Question: I'm writing a function to compute a <URL> of a 'Vec<Vec<isize>>' in Rust, without the use of any external crates. I'm trying to learn to do this as idiomatically as possible, but I'm running into some roadblocks with error handling.
Basically all I'm trying to do is this, which is mentioned on the Wikipedia page:
> The summed-area table can be computed efficiently in a single pass
over the image, as the value in the summed-area table at (x, y) is
just:where 'i' provides values from the grid, and 'I' from the previously
computed values of the table. Obviously, if x or y is 0, then some of
these won't exist, in which case they are replaced with '0'.
However, of note is the fact that if 'I(x, y - 1)' does not exist even if 'y - 1' exists, then the grid we're working with is in fact non-rectangular, and we want to return an 'NonRectError' in that case.
With all that background, here's the code: I need to protect against overflow errors from the subtractions, and return the 'NonRectError' in the special case:
'''
fn compute_summed_area_table(grid: &Vec<Vec<isize>>) -> Result<Vec<Vec<isize>>, NonRectError> {
let mut summed_area_table =
vec![Vec::with_capacity(grid[0].len()); grid.len()];
for (yi, row) in grid.iter().enumerate() {
for (xi, &value) in row.iter().enumerate() {
let (prev_row, prev_column_idx) = (
yi.checked_sub(1).and_then(|i| summed_area_table.get(i)),
xi.checked_sub(1)
);
let summed_values =
value +
// I(x, y - 1)
match prev_row {
None => &0,
Some(prev_row_vec) => match prev_row_vec.get(xi) {
Some(v) => v,
None => return Err(NonRectError { xi, yi })
}
} +
// I(x - 1, y)
(prev_column_idx
.and_then(|i| summed_area_table[yi].get(i))
.unwrap_or(&0)) -
// I(x - 1, y - 1)
(prev_row
.map_or(&0, |r| {
prev_column_idx
.and_then(|i| r.get(i))
.unwrap_or(&0)
}));
summed_area_table[yi].push(summed_values);
}
}
Ok(summed_area_table)
}
// Omitted the definition of NonRectError here, but it is defined.
'''
This code is clearly the definition of sin itself, but I'm not sure which angle to approach simplifying this from - there are so many gosh darn edge cases!
Are there any built-in methods that'll allow me to escape this nested error-checking stuff? Can I return the 'NonRectError' in some easier way than this?
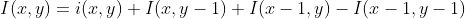
Answer: Here are some things you can try:
1. Use an array, not nested Vecs. With an array, you can guarantee that all the rows have the same width, and NonRectError can't happen. (But maybe you have good reasons to use nested Vecs, so the rest of my examples use nested Vecs.)
2. The block where you calculate summed_value is pretty long. I'd break it up like this: // I(x, y - 1)
let north = ...;
// I(x - 1, y)
let west = ...;
// I(x - 1, y - 1)
let northwest = ...;
let summed_values = value + north + west - northwest;
3. Instead of checked subtraction, it's easier to check if xi and yi are nonzero. Also, .ok_or() is a good way to convert None to an error. let northwest = match (xi, yi) {
(0, _) => 0,
(_, 0) => 0,
(_, _) => {
// We know xi and yi are nonzero, so we can subtract without checks
summed_area_table.get(yi - 1)
.and_then(|row| row.get(xi - 1))
.ok_or(NonRectError { xi, yi })?
}
};
You could also write that with an if/else chain. They're both idiomatic, it's just a matter of preference. I prefer match because it feels more concise. let northwest = if xi == 0 {
0
} else if yi == 0 {
0
} else {
// same as above
};